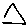
Label: triangle